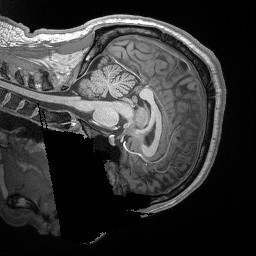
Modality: T1w
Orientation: sagittal
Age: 20
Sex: male
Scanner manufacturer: siemens
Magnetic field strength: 3 T
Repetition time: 2.2 s
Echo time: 0.00169 s